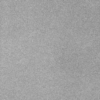
Label: dusty